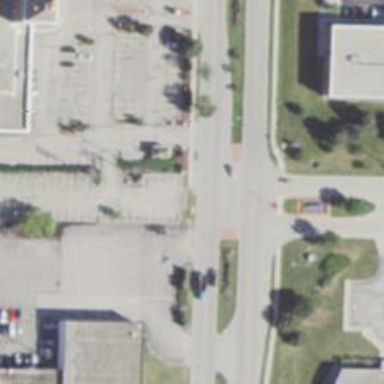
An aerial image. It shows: Secondary road with separate sidewalk.